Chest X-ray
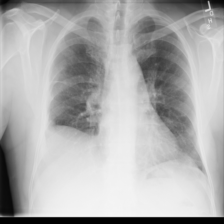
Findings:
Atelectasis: negative
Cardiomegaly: negative
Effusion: negative
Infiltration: negative
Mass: negative
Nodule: negative
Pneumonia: negative
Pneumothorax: negative
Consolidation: negative
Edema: negative
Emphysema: positive
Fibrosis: negative
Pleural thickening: positive
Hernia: negative